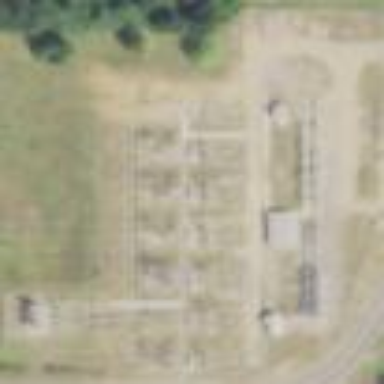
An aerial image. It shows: Distribution power substation secured by fence.